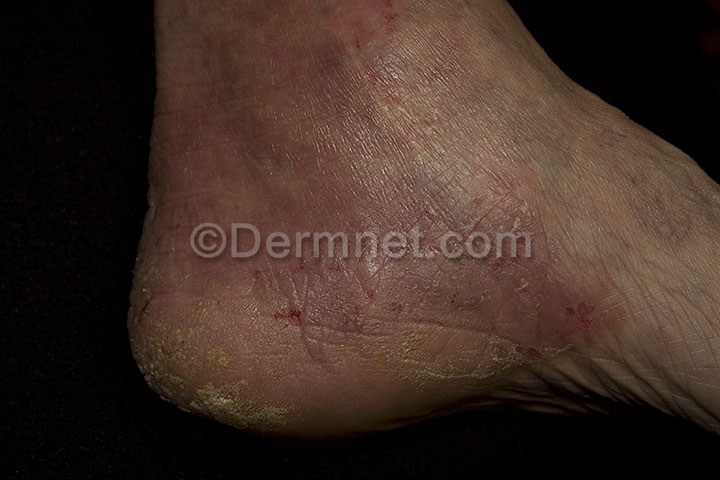
Disease: Eczema Photos